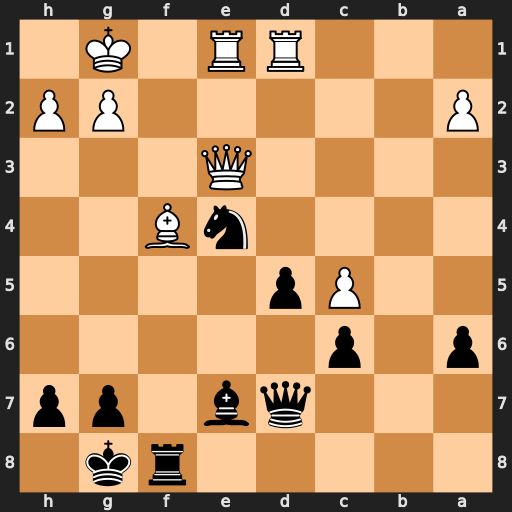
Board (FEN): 5rk1/3qb1pp/p1p5/2Pp4/4nB2/4Q3/P5PP/3RR1K1
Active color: b
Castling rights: -
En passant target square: -
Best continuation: Bxc5 Qxc5 Nxc5